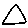
Label: triangle